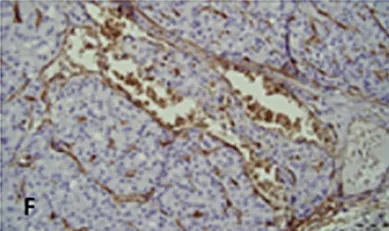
Resected lymph node.
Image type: pathology (immunostaining)